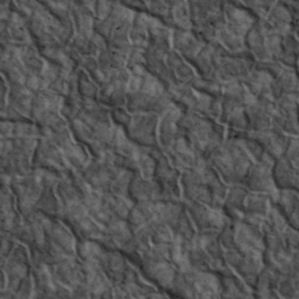
Label: non_frost